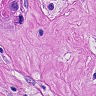
Metastatic tissue present: yes